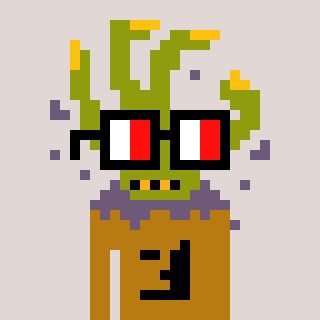
a pixel art character with square glasses with black frames and red eyes, a zombie-hand-shaped head and a gold-colored body on a warm background